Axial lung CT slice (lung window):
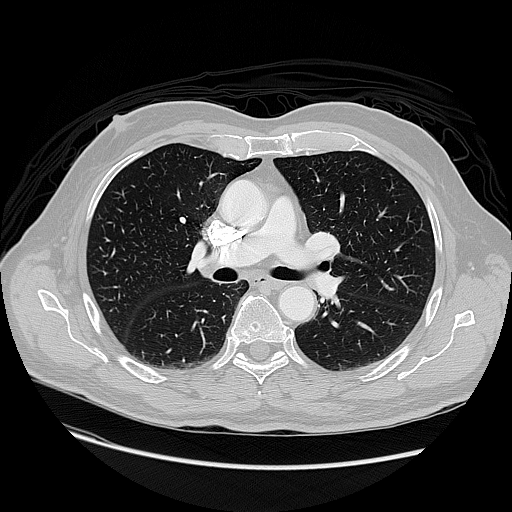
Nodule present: no